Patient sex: F
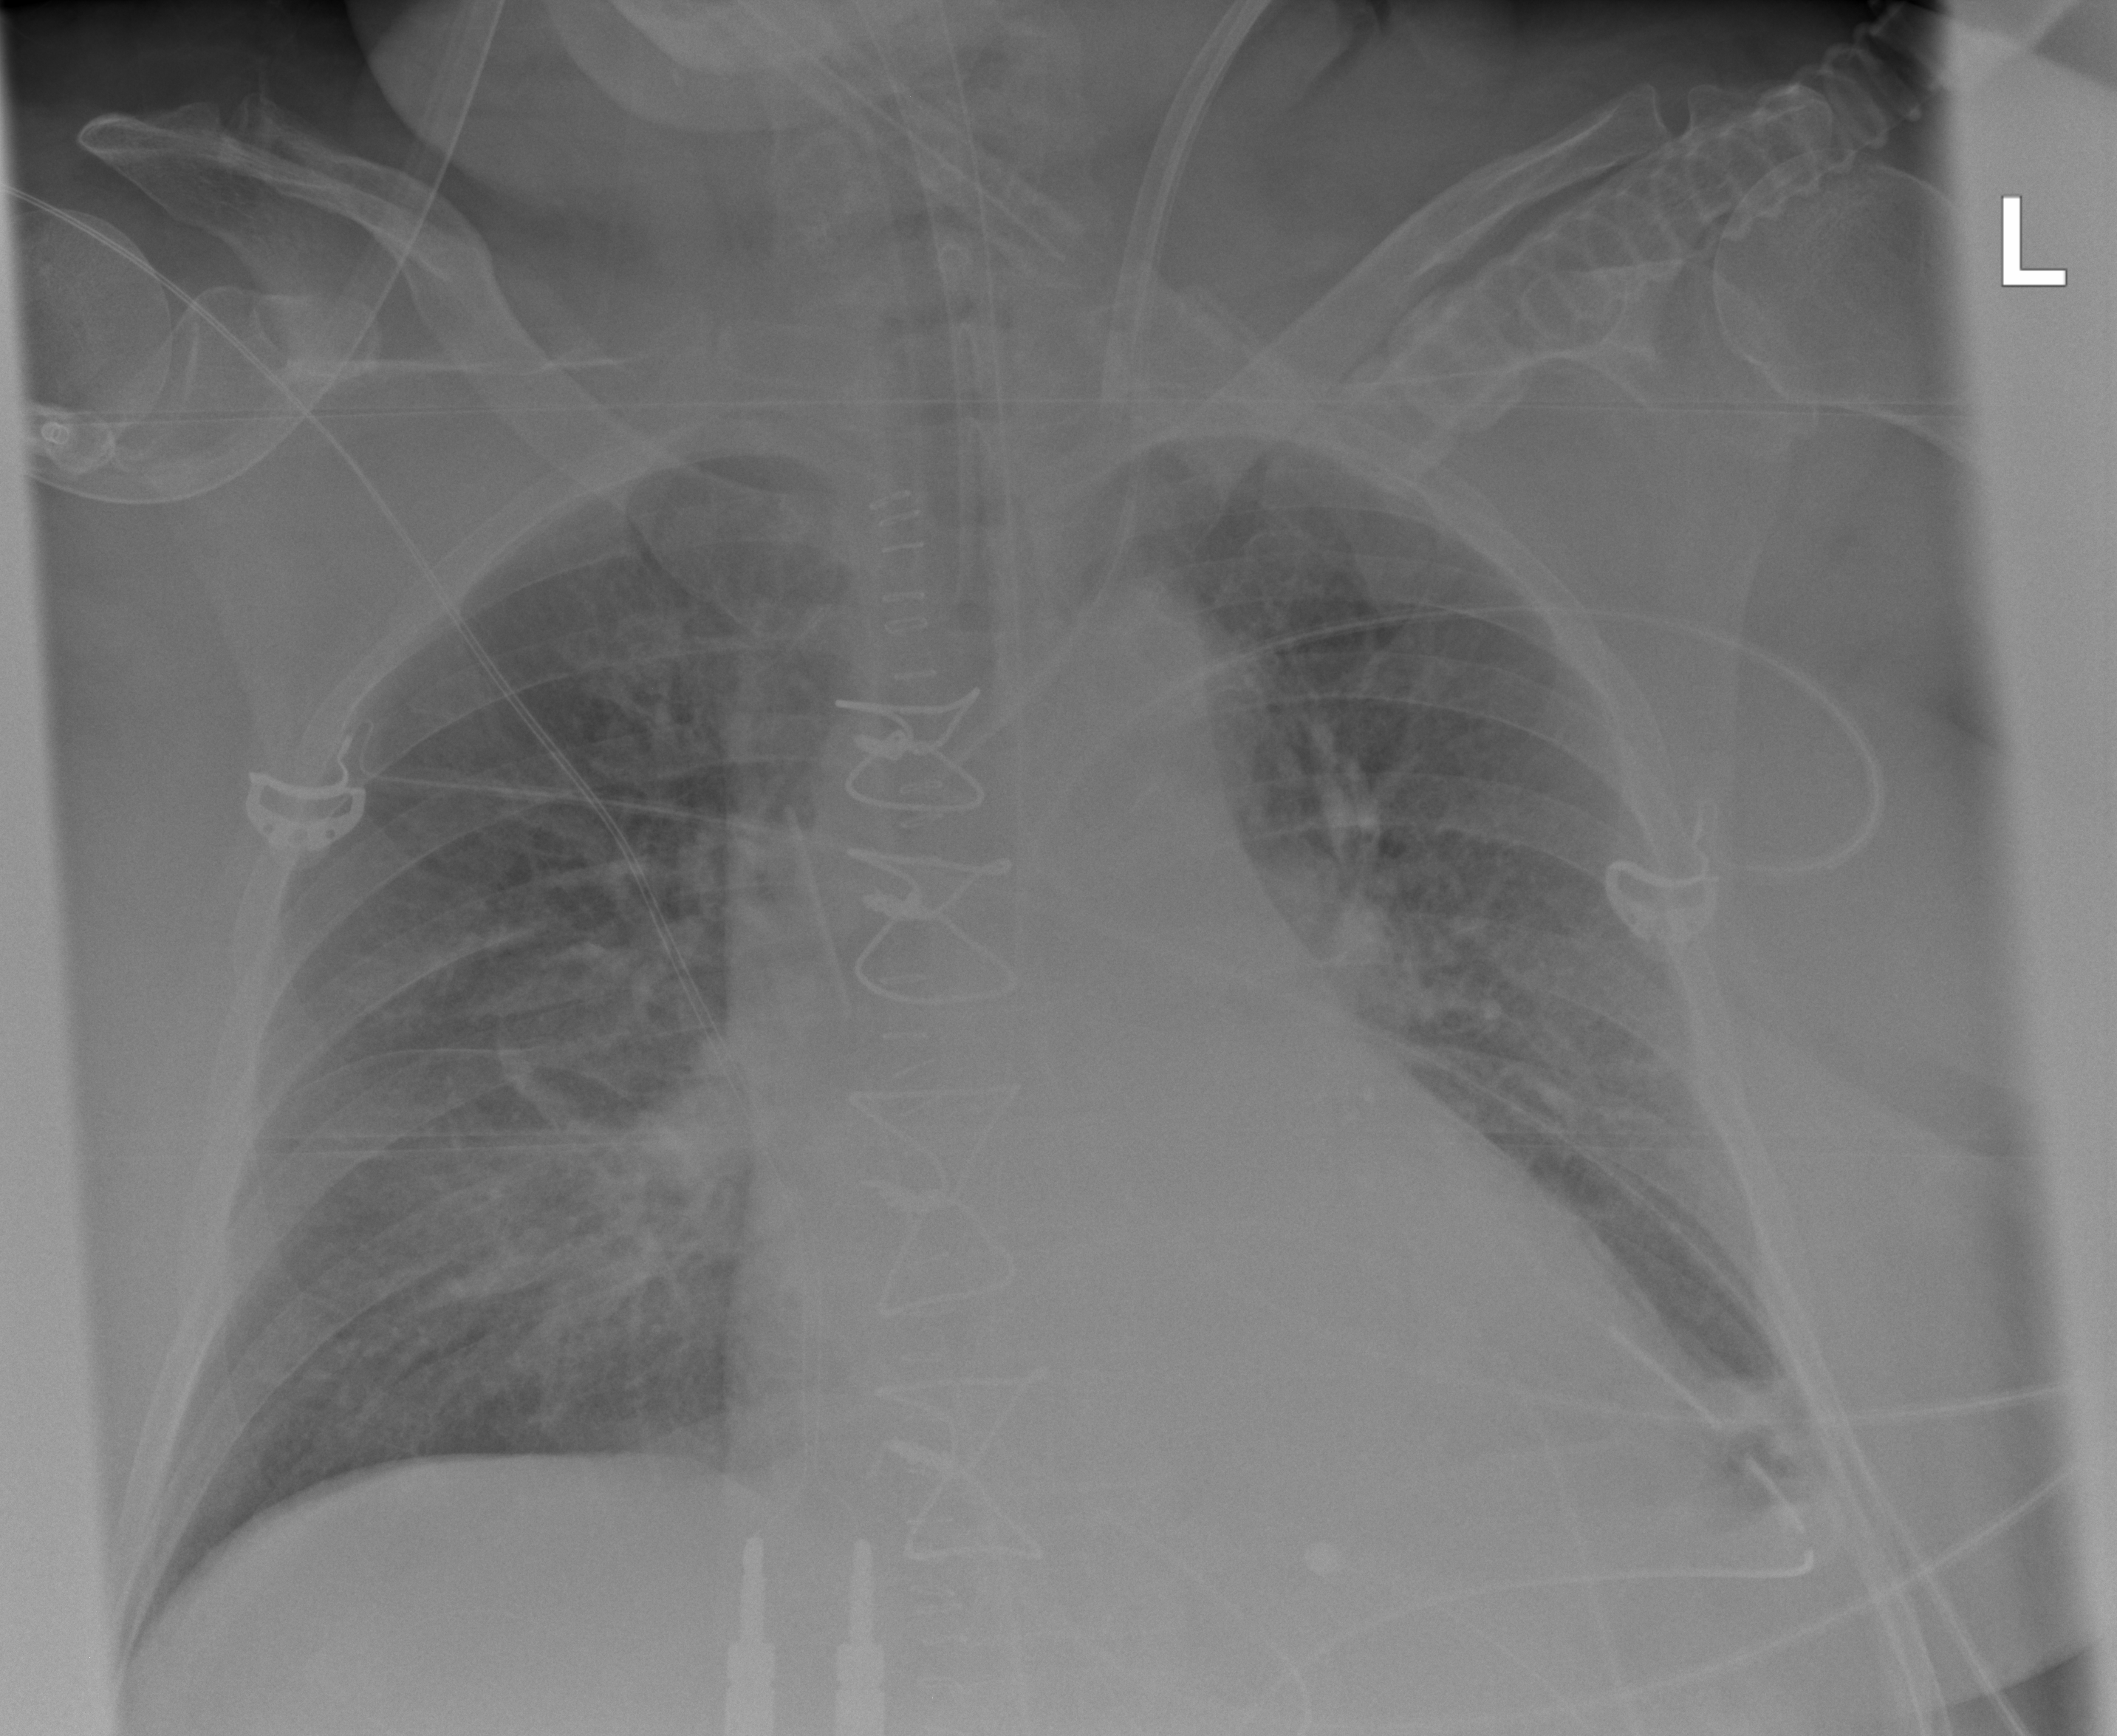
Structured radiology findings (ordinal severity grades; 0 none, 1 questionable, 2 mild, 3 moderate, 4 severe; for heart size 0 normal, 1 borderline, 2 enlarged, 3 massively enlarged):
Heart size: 2
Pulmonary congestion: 3
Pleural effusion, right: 0
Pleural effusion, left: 2
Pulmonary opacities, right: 3
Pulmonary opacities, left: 2
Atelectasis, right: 2
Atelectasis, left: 2